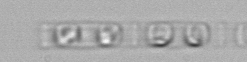
Label: Skeletonema